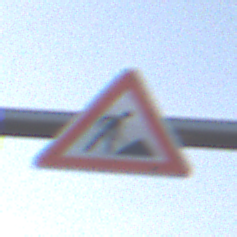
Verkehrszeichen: Arbeitsstelle
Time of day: SunriseSunset
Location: Outdoor (Nature)
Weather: PartlyCloudy
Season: NotSpecified
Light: Natural